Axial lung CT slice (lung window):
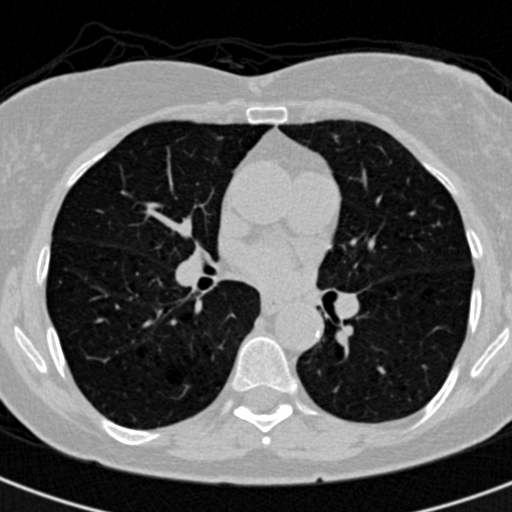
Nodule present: no